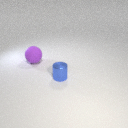
small blue metal cylinder in front of large purple rubber sphere